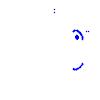
Particle: kaon